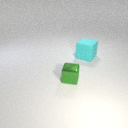
small green metal cube in front of large cyan rubber cube